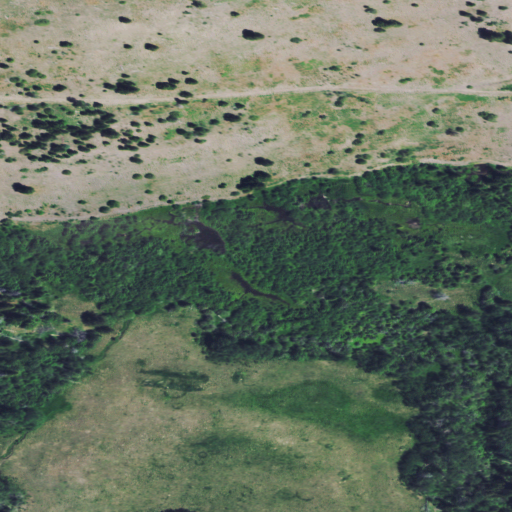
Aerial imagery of valley in Montana named Bear Gulch containing shrub, evergreen forest, grassland, woody wetlands, herbaceous wetlands, and pasture